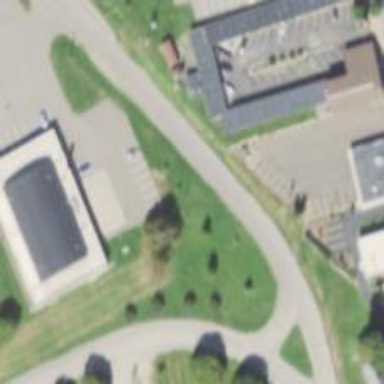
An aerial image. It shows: Building that is motel.